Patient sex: F
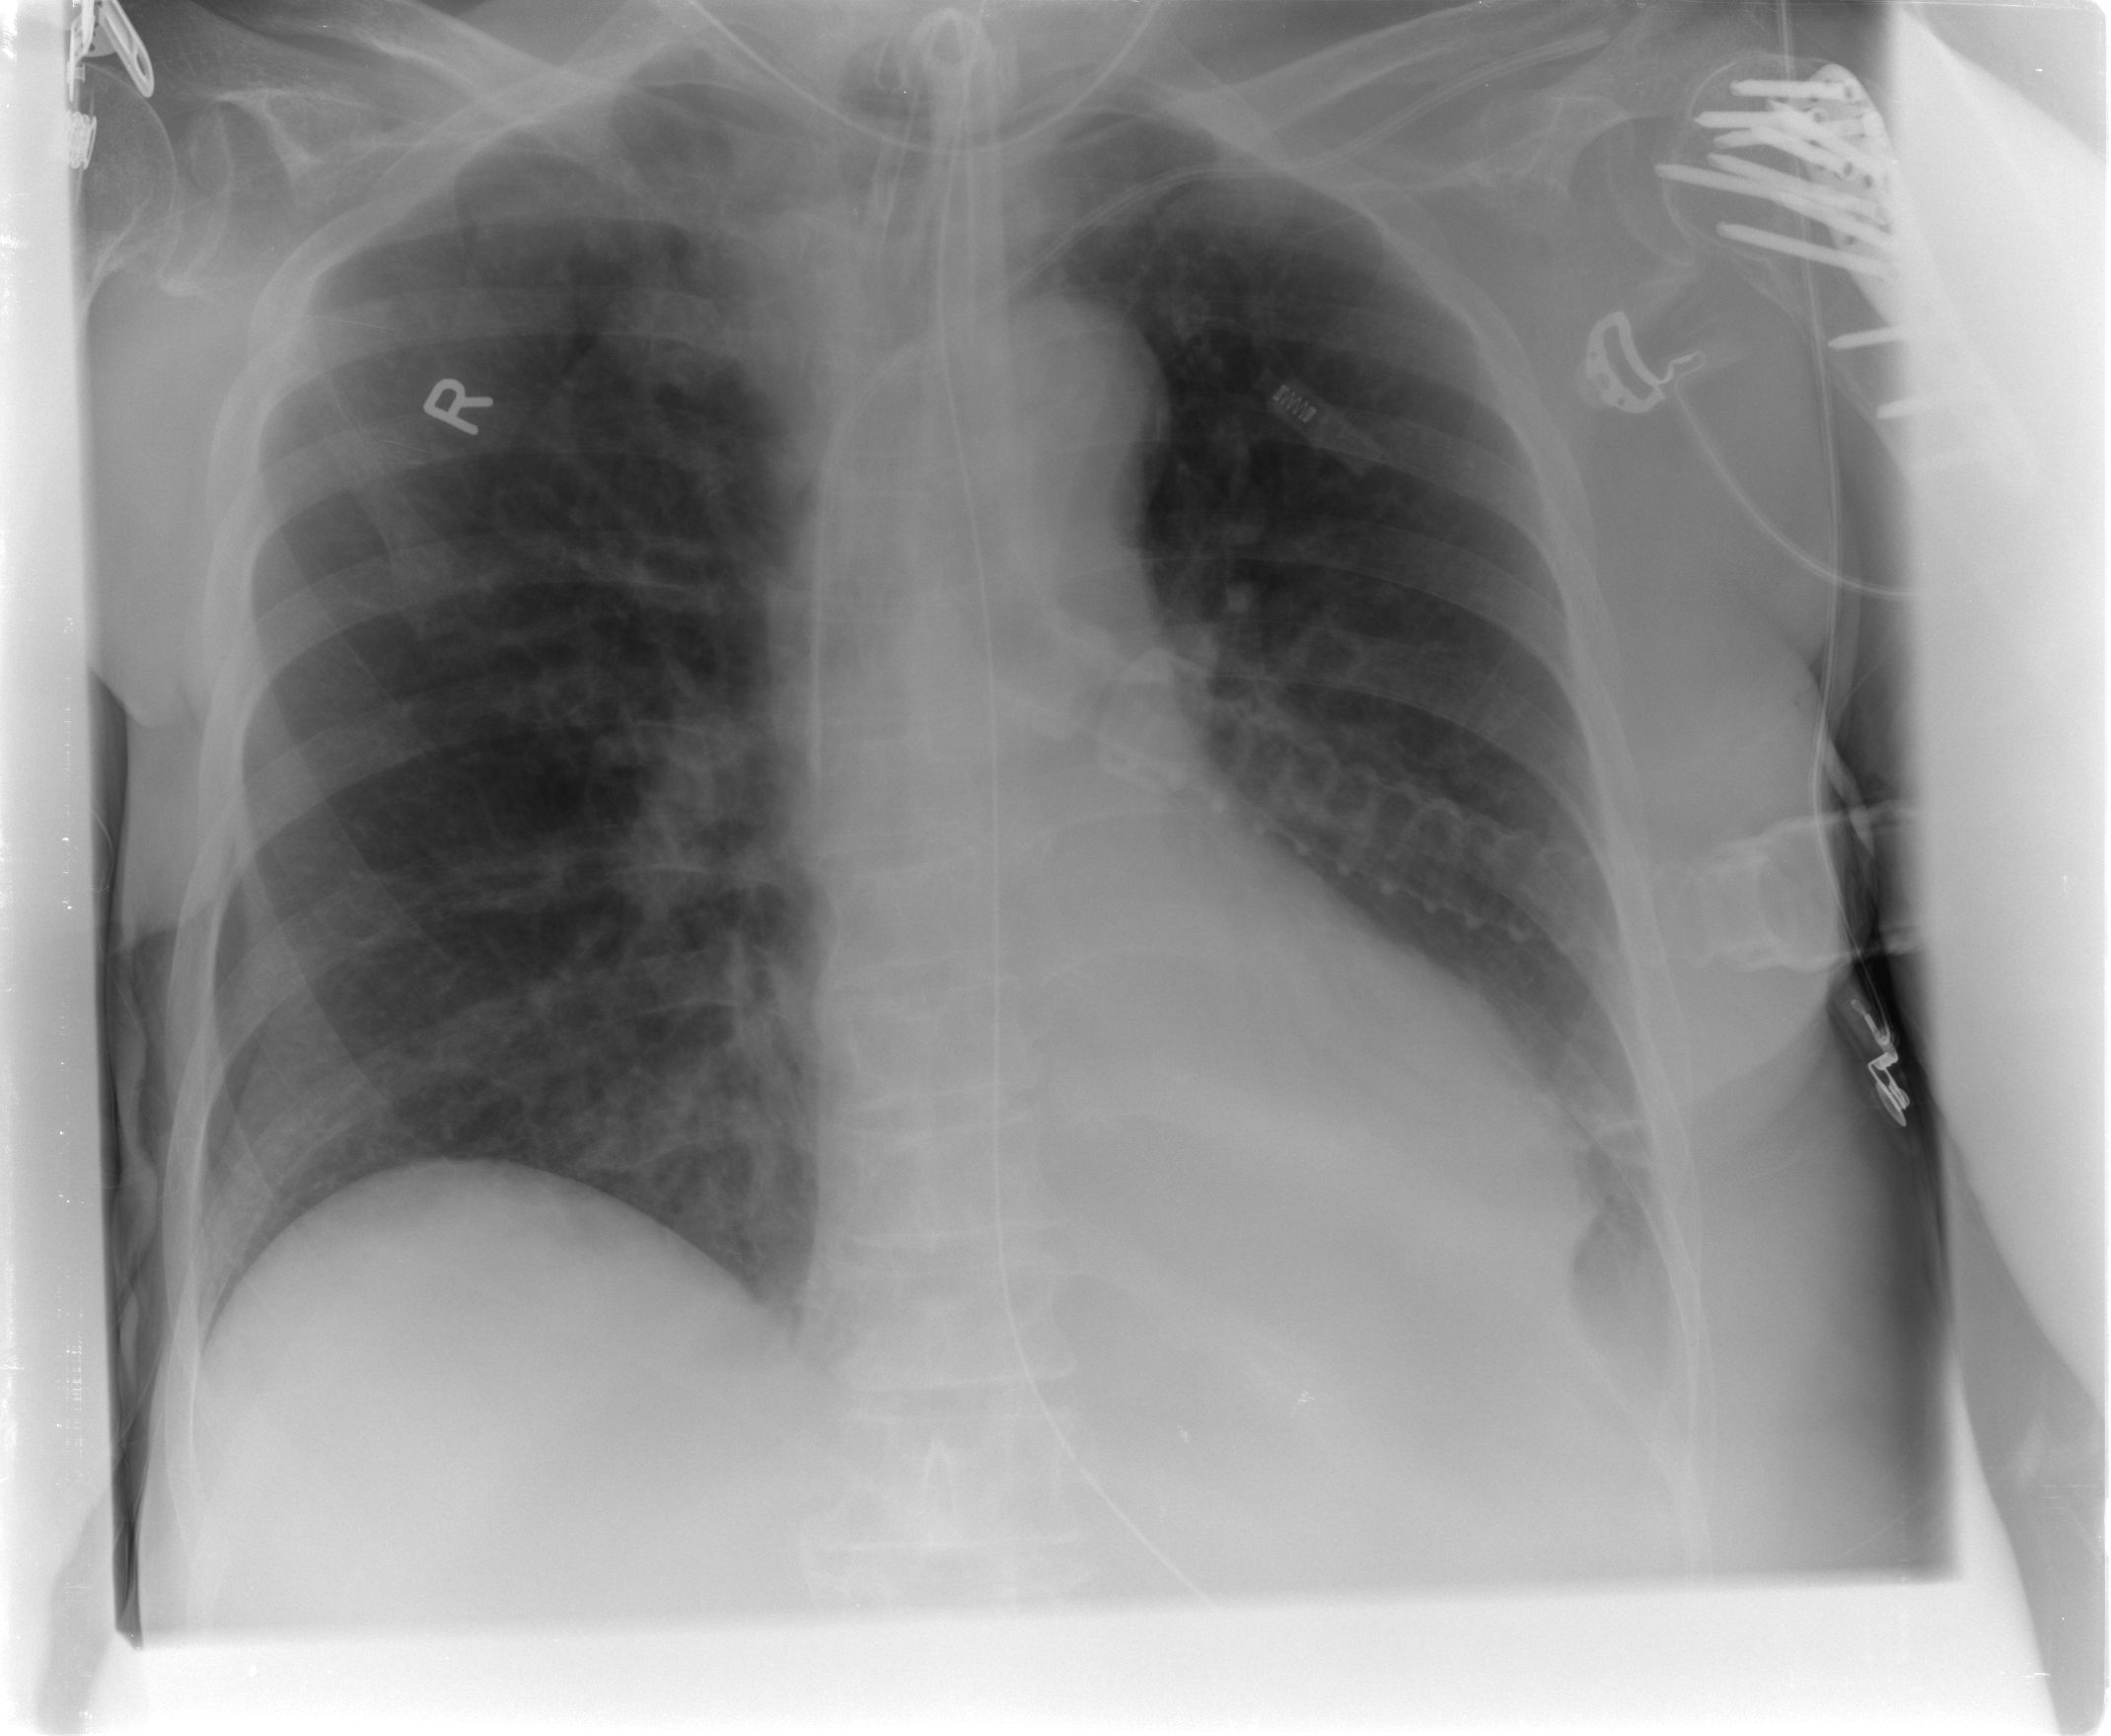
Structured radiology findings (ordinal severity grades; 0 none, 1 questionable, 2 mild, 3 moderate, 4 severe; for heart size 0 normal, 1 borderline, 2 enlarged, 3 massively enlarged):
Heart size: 0
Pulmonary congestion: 0
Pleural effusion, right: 0
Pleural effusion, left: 2
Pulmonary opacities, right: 0
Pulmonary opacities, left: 0
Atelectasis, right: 0
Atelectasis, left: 2